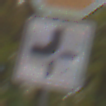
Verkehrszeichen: VerlaufVorfahrtsstrasse2
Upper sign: Stop
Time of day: Midday
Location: Outdoor (Nature)
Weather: Overcast
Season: NotSpecified
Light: Natural